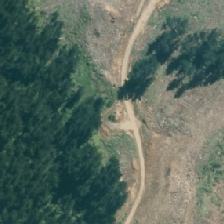
Land cover: broadleaved_indigenous_hardwood